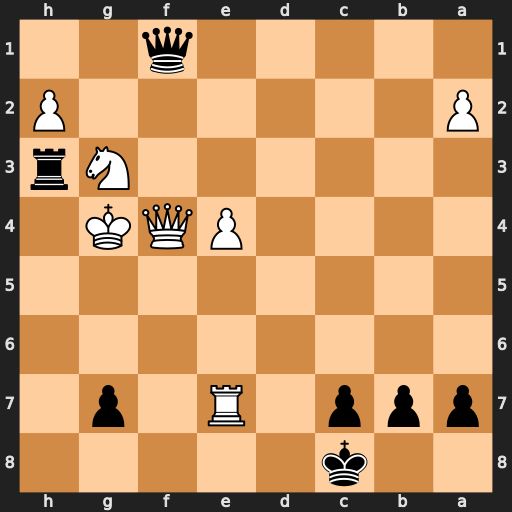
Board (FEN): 2k5/ppp1R1p1/8/8/4PQK1/6Nr/P6P/5q2
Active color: b
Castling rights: -
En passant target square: -
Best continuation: Rh4+ Kxh4 Qxf4+